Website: bh-photo
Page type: customer-info-address
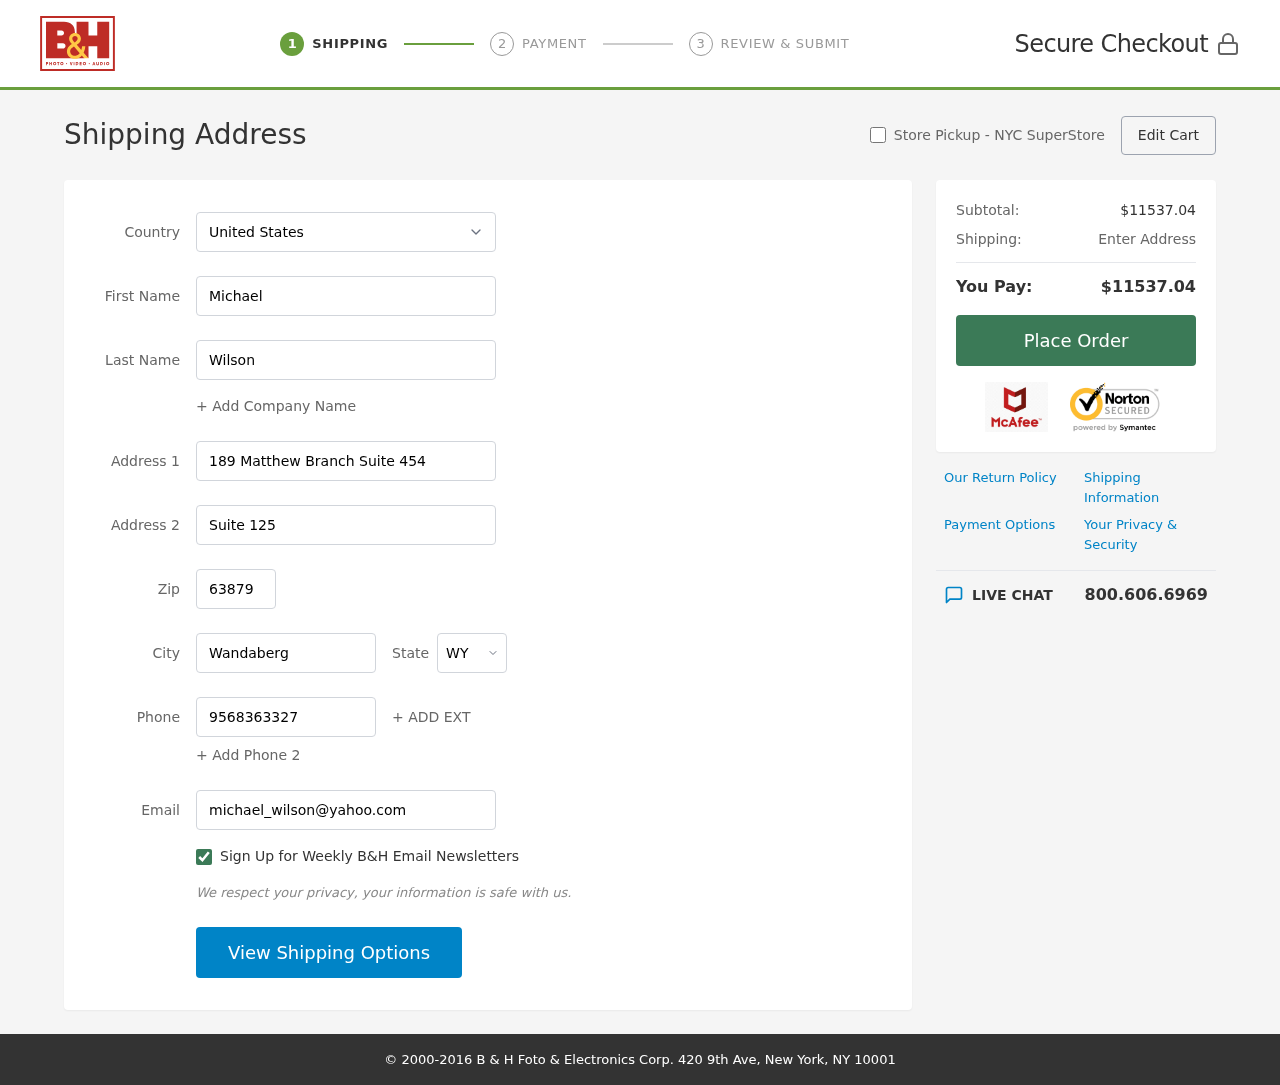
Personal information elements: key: PII_CITY
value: Wandaberg
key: PII_COUNTRY
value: United States
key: PII_EMAIL
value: michael_wilson@yahoo.com
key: PII_FIRSTNAME
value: Michael
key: PII_LASTNAME
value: Wilson
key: PII_PHONE
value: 9568363327
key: PII_POSTCODE
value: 63879
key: PII_STATE_ABBR
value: WY
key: PII_STREET
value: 189 Matthew Branch Suite 454
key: PII_STREET2
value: Suite 125
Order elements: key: ORDER_SUBTOTAL
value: $11537.04
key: ORDER_TOTAL
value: $11537.04